Question: This question my have asked before but i could not find it.

as you can see in above image there are few 'SHOW COLUMNS' queries are firing which are generated by default by 'cakephp'.
so is there a way to remove it or is it necessary for 'cakephp.'?
cakephp just use this when 'debug' set to '2'?
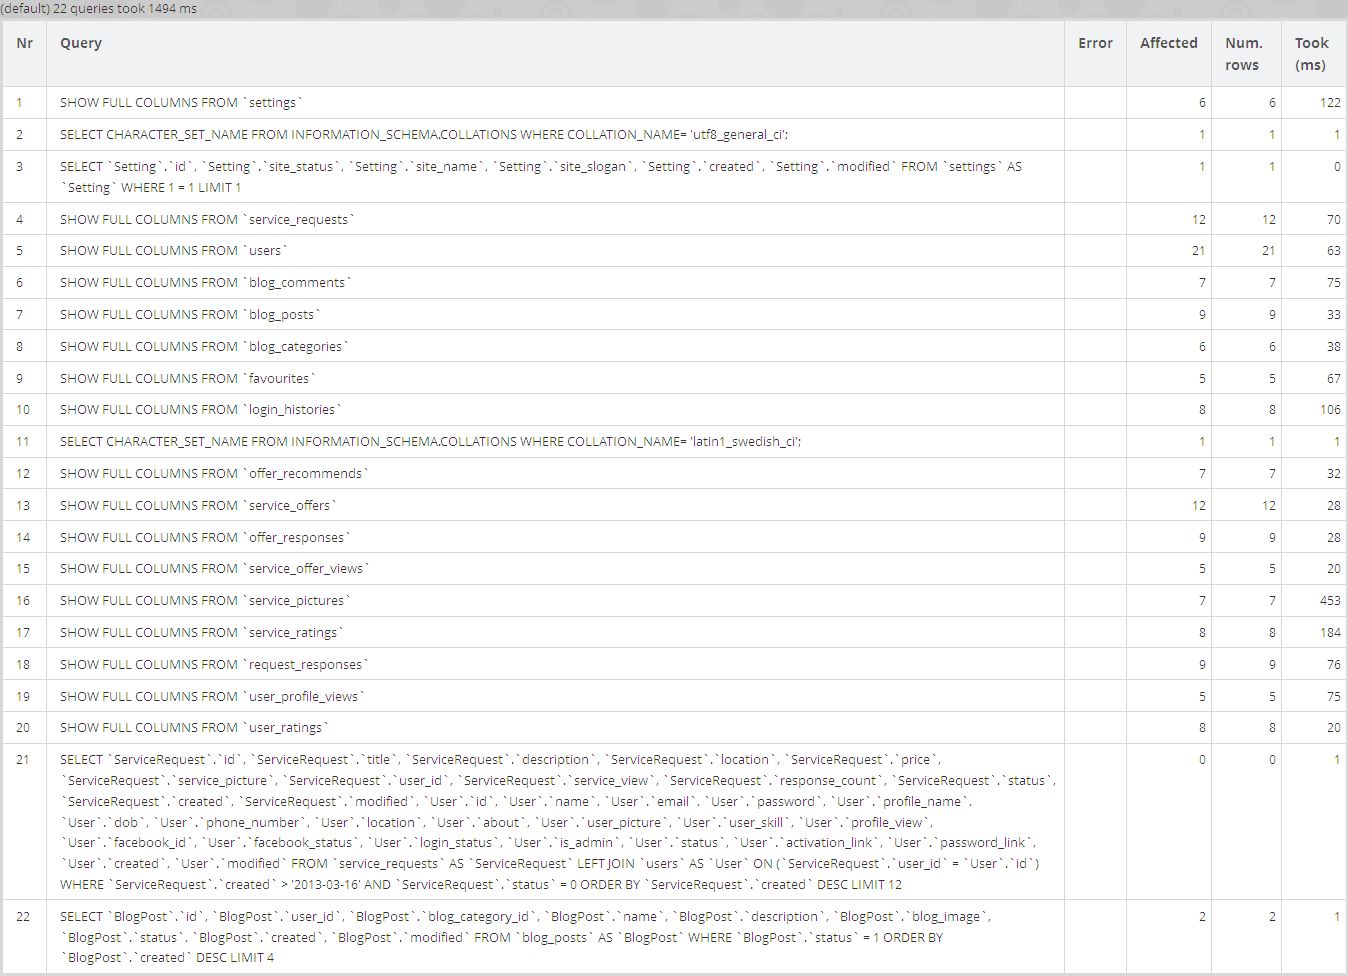
Answer: What you're seeing is CakePHP 'inspecting' the structure ("schema") of your database tables. CakePHP uses this information to what field is present in each table and what it is, so that it can, for example, automatically generate the right type of input field with the 'FormHelper'
Normally, those information will be cached, so that those queries only have to be executed once.
However,
In debug-mode, the cache will be invalidated after 10 seconds, causing these queries to show up. (An important reason to enable debug on a live website, as this will clearly affect performance)
Hope this explains the queries